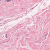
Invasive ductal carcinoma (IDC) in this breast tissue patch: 0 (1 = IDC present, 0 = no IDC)